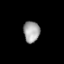
Tissue: lung
Cell type: Epithelial cells
Senescence score: 0.1548
Nuclear area (px): 341
Mean DAPI intensity: 161.507